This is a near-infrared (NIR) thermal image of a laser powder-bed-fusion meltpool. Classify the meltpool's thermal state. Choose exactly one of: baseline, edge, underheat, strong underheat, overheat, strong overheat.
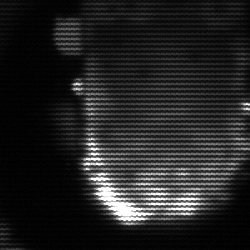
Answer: baseline